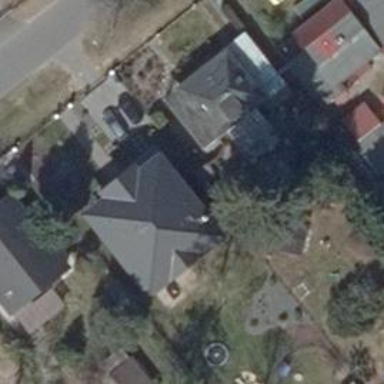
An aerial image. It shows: Detached building with pyramidal roof shape.